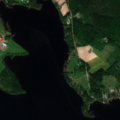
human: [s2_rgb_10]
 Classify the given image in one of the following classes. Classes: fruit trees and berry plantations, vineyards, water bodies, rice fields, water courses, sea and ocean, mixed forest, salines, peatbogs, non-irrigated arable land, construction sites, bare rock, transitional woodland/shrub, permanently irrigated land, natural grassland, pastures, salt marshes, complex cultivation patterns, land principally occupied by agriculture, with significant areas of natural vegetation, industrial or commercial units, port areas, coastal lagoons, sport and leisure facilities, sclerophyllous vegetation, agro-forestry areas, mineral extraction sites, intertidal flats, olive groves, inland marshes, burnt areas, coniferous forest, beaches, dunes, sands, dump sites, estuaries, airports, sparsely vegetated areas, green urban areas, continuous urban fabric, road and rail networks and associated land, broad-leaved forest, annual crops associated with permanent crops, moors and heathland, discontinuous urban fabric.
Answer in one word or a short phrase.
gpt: land principally occupied by agriculture, with significant areas of natural vegetation, coniferous forest, mixed forest, water bodies